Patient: sex M, age 49
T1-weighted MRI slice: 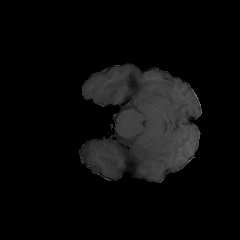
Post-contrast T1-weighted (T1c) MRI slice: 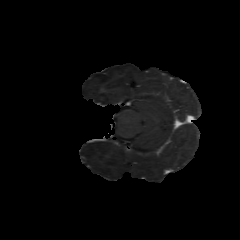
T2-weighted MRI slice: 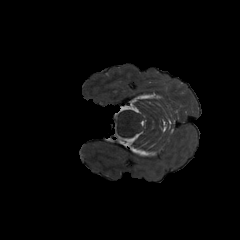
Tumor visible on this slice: no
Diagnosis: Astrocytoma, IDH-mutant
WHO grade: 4